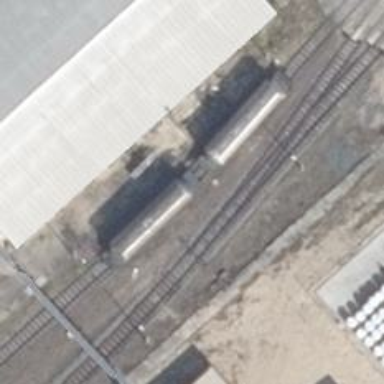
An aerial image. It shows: Railway spur service.